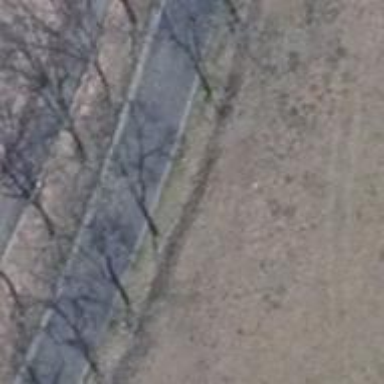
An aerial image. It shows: Row of trees in natural setting.